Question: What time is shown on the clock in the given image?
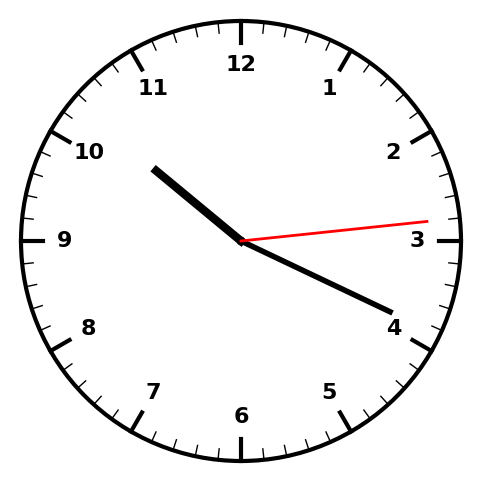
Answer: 10:19:14